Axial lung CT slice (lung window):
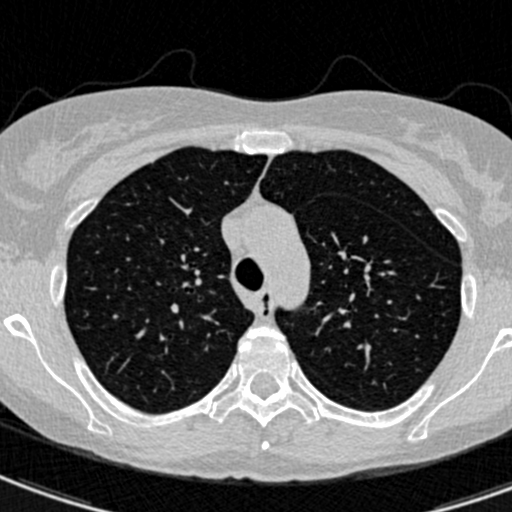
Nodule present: no